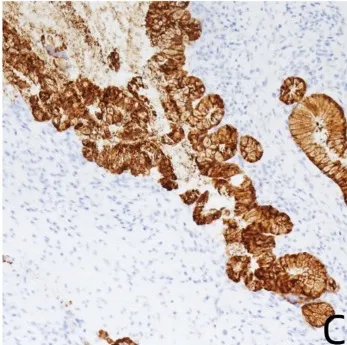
Hematoxylin and eosin stain (200x): the tumor shows G-EAC; , Muc-6.
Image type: pathology (h&e)